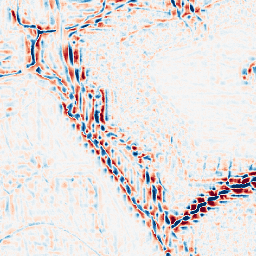
Category: wavelet
Decomposition family: wavelet_reverse_biorthogonal
Decomposition parameters: wavelet: rbio2.4
level: 3
Upsampling method: edge_directed
Upsampling parameters: scale: 4
Upsampling scale: 4